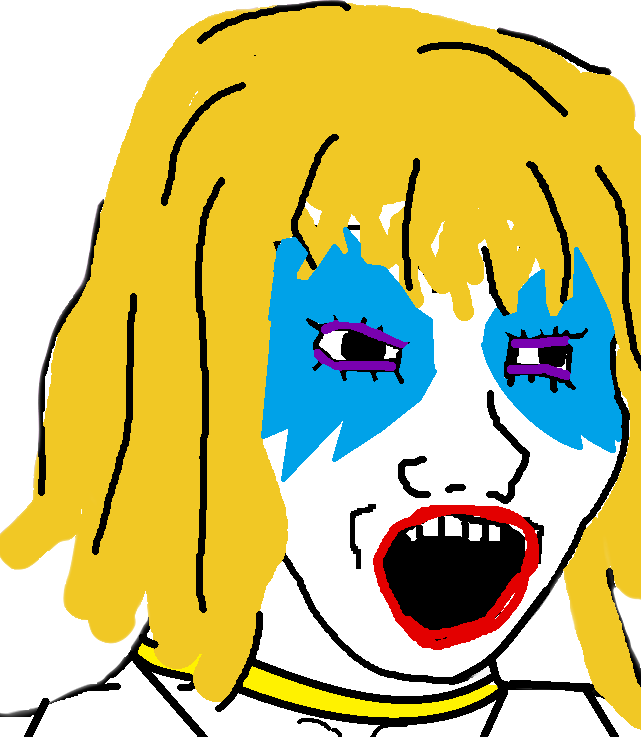
Label: 5_Soyjak